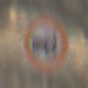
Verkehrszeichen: VerbotKraftfahrzeugeZuegeNichtSchneller25
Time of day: Midday
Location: Outdoor (Nature)
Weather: PartlyCloudy
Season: NotSpecified
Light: Natural